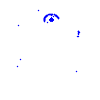
Particle: proton